Field crop: tomato
Growth stage: 1
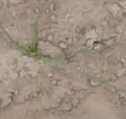
Species: cyperus